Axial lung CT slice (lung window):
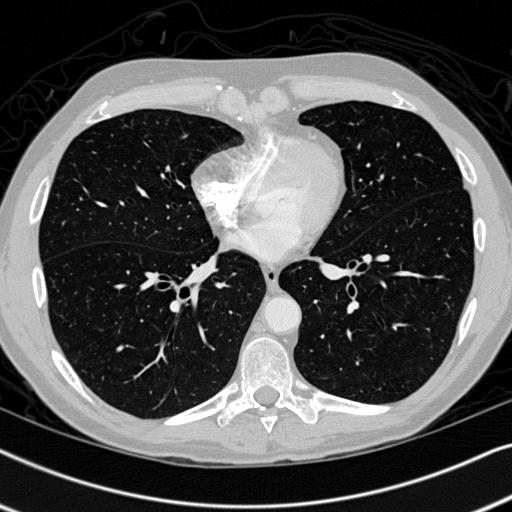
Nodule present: no